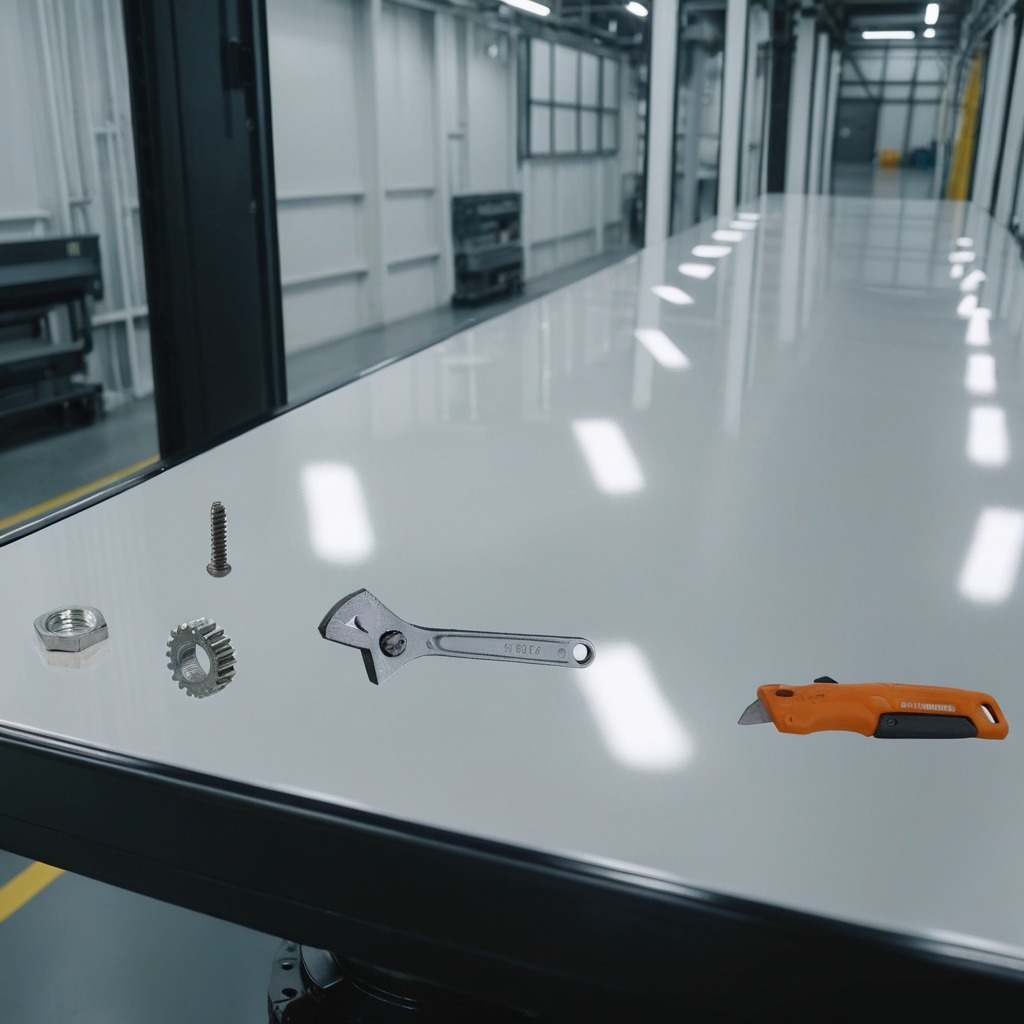
A steel gear with teeth, a utility knife, a metal machine screw, a metal nut, and a wrench are lying on the table.